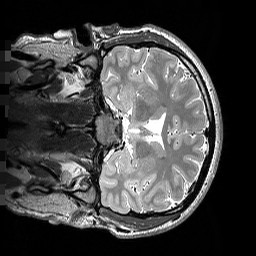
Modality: T2w
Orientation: coronal
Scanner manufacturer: siemens
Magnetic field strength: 3 T
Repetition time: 2.5 s
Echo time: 0.206 s